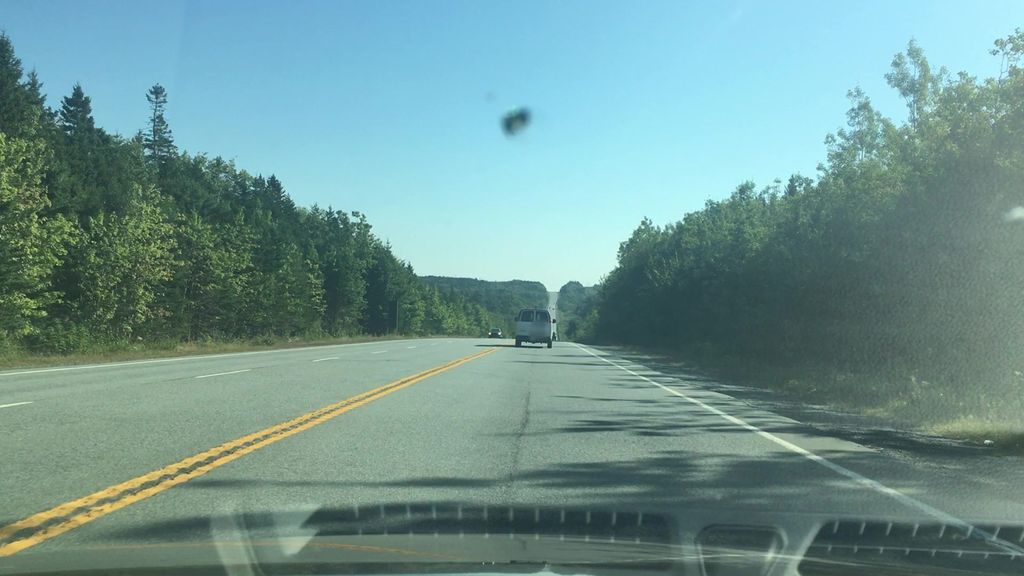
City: halifax